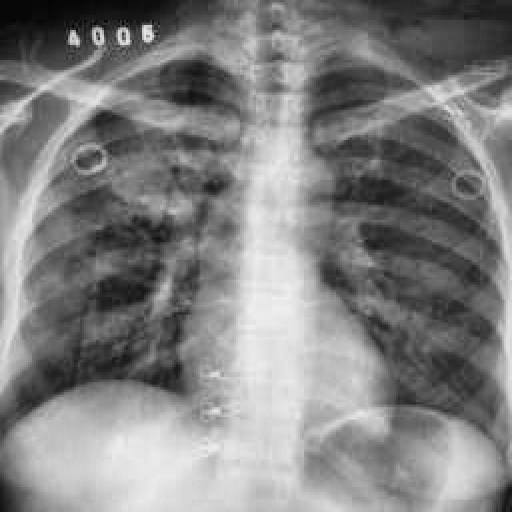
Finding: TUBERCULOSIS